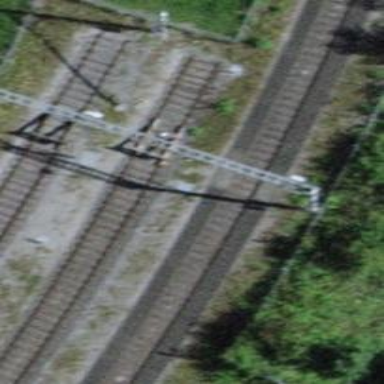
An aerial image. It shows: Railway buffer stop.